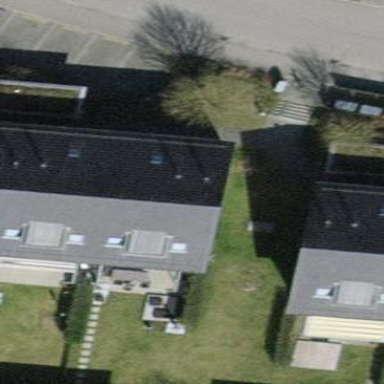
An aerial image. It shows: Building with tiled roof.